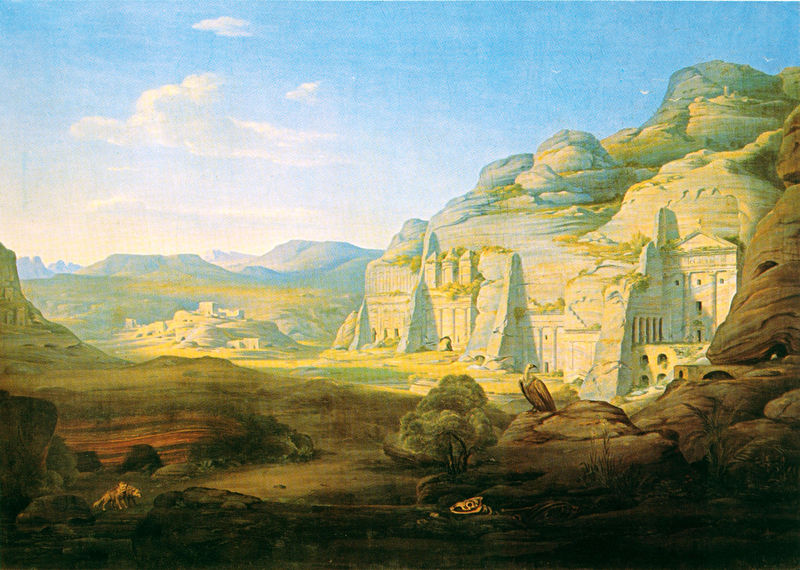
Titel: Königsgräber von Petra
Künstler: Johann Martin Bernatz
Standort: München
Institution: Privatbesitz
Schlagwörter: adler, baum, berg, blau, blätter, falke, felsen, gemälde, himmel, schatten, vogel, wasser, weiß, wolf, wolken, bäume, fluss, gelb, grün, landschaft, stadt, ufer, braun, fenster, hell, hut, licht, säulen, gebäude, gras, hund, schloss, tier, tiere, weg, wiese, wolke, malerei, architektur, stein, steine, horizont, häuser, hügel, morgen, natur, weite, büsche, sonne, sträucher, wiesen, pflanzen, boot, pferd, sommer, ansicht, italien, vedute, berge, fels, gebirge, hitze, wüste, dorf, giebel, dunkelgrün, farbe, amerika, romantik, village, ruine, antike, orient, festung, asien, ruinen, pfau, dreiecksgiebel, wärme, skelett, fuchs, mauern, blauer himmel, geier, griechenland, wildnis, tempel, löwe, naturlandschaft, orientalismus, aigle, ciel, athen, monument, montagne, pierre, pierres, morgensonne, archäologie, cité, nuage, château, atheen, bl tter, felsenkirche, felsenpalast, felsenstadt, gebirgsformation, hadschebsud, hauen, hyäne, jordanien, luxor, ländschaft, petra, steinkirche, indianer, oiseau, animaux, altertum, südamerika, sky, felsentempel, aasgeier, abre, nabatear, félin, landschaftberge, jordanie